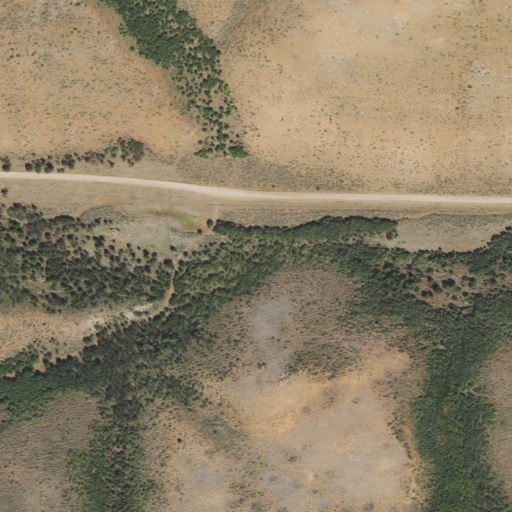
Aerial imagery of valley in Utah named Bowery Fork containing shrub, evergreen forest, deciduous forest, and grassland